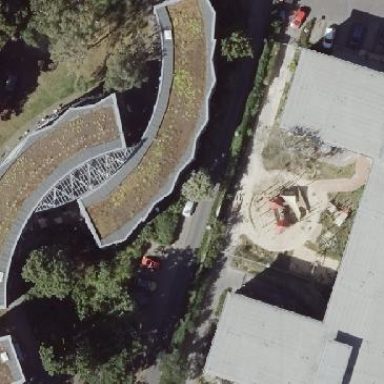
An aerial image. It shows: Dormitory building.